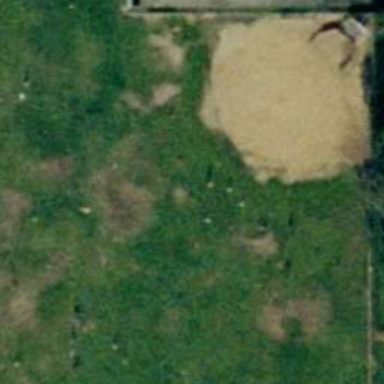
This is an old baseball diamond .